Chest X-ray:
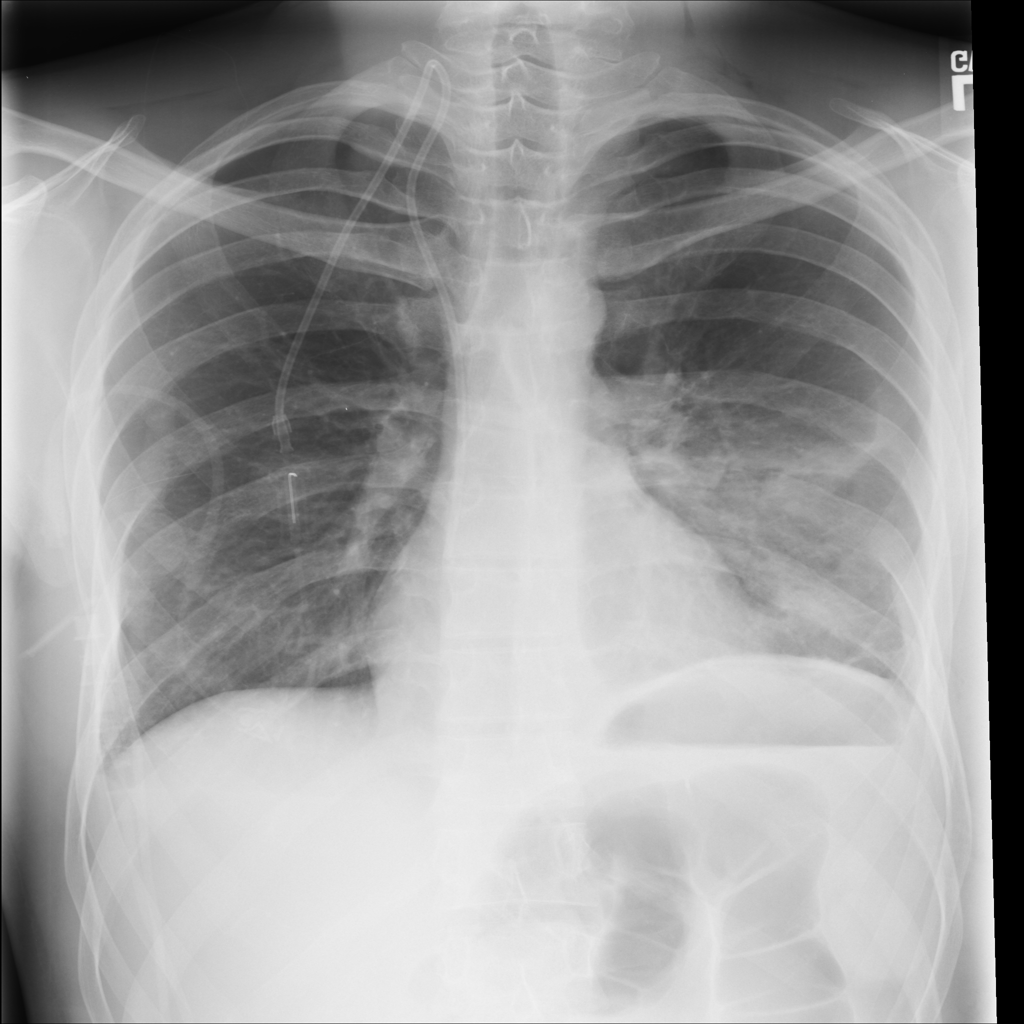
Findings: Consolidation, Effusion, Fracture
No abnormal finding: no